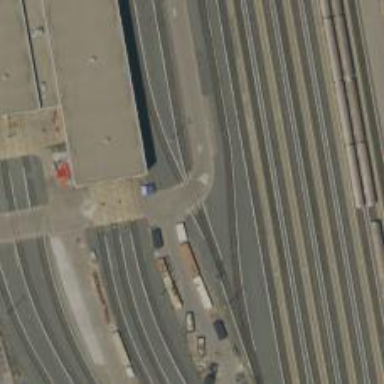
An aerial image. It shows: Railway level crossing.